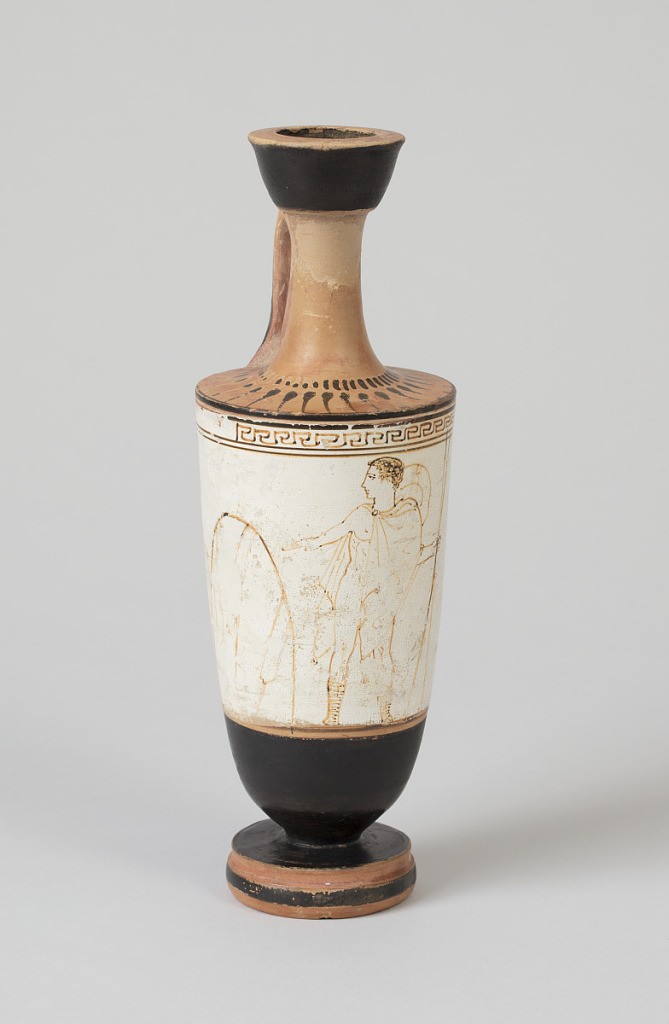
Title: Lekythos with Youth Holding Lances
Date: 5th century B.C.
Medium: Terracotta with painted decoration
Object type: Lekythos
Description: Ovoid body with tall neck, flaring mouth and curved handle leading to flat shoulder; raised circular foot. Central scene in red-brown on white ground of a youth at a tumulus, wearing petasos (traveling hat), boots and chlamys (traveling cloak), and holding two lances; Greek key pattern above scene, black band below; shoulder decorated with tongues and rays.